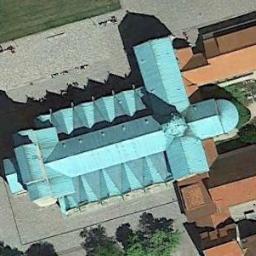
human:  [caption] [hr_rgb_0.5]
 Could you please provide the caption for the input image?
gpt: The church with a blue roof is on the open place next to a red building .

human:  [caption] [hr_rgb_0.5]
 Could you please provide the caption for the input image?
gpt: The church with a tower and the rest of the church has a green cross-shaped roof .

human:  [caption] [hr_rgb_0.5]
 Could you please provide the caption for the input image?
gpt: A church with orange and cyan roofs, The main house of the church has a cross-shaped roof, And there are many trees around the church .

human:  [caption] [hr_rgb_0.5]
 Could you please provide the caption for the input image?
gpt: It was a cyan church, Which looked like a cross from above .

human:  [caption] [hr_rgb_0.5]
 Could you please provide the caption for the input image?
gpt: There are many buildings near the church .